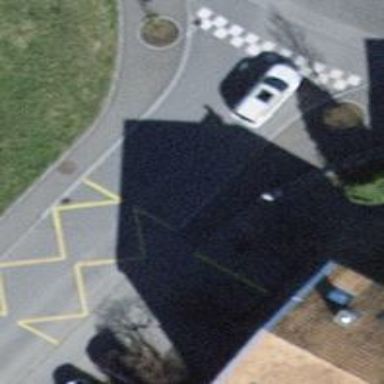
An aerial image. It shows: Public transport stop position.